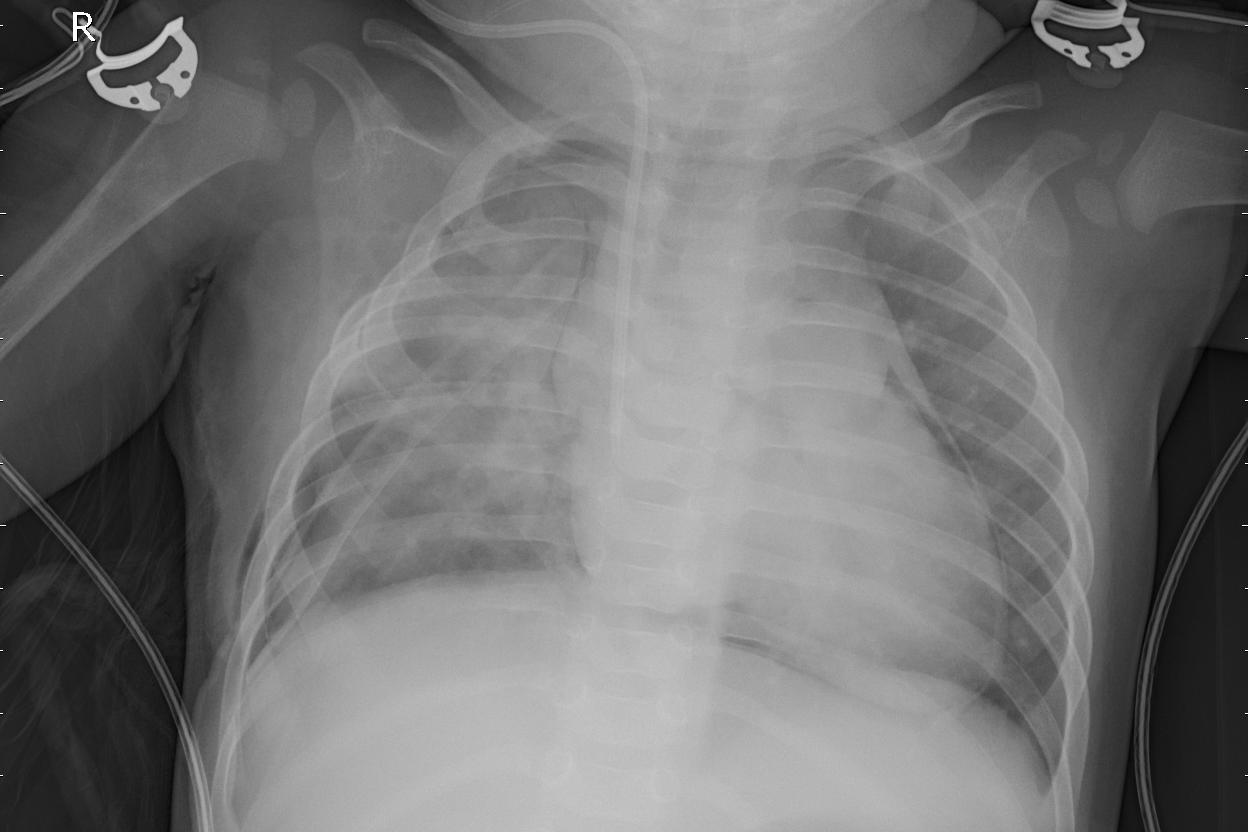
Diagnosis: PNEUMONIA